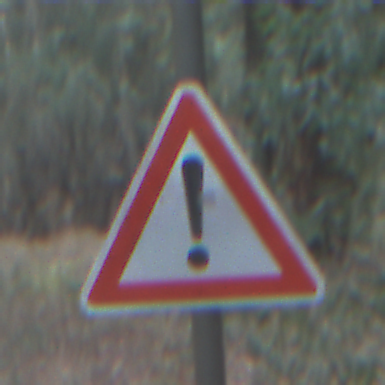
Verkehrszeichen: Gefahrenstelle
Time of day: SunriseSunset
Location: Outdoor (Nature)
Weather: NotSpecified
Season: Autumn
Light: Natural